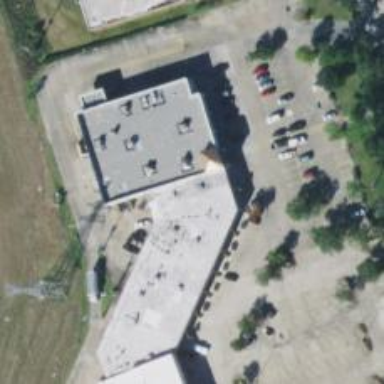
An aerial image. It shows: Healthcare clinic.